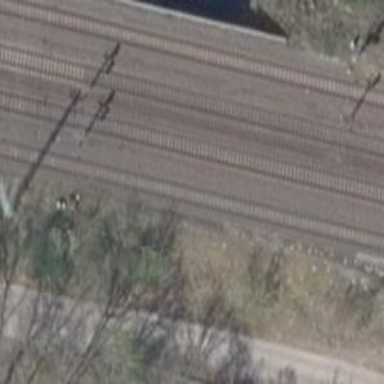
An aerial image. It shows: Railway with electrified contact lines running along embankment.